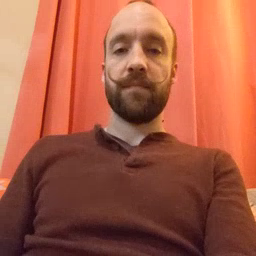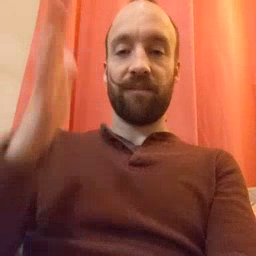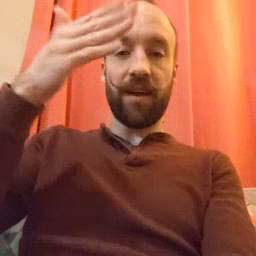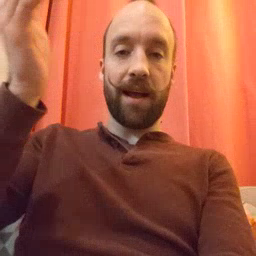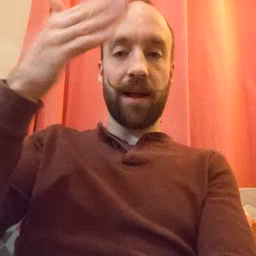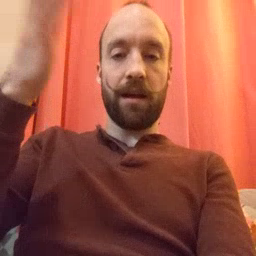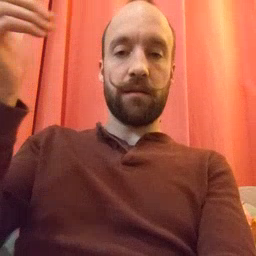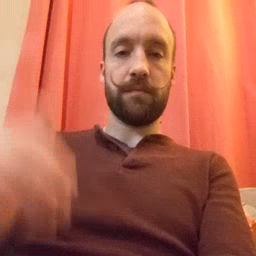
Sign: flag